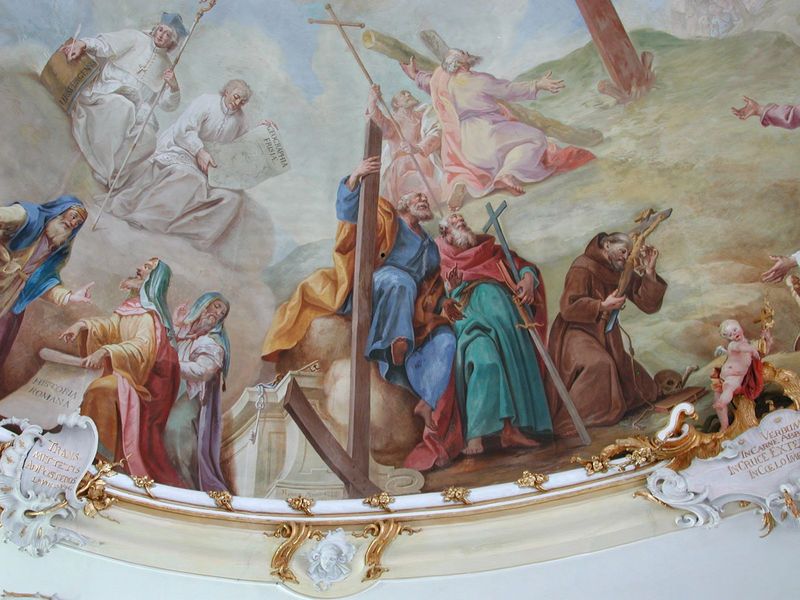
Titel: Deckenbilder in der Bibliothek von Bad Schussenried
Künstler: Franz Georg Hermann
Standort: Bad Schussenried, St. Magnus und Maria (EU - D - BW)
Schlagwörter: blau, grün, menschen, männer, rot, bart, barock, blass, gesicht, hügel, kirche, gold, engel, putte, schrift, stab, tafel, kreuz, mönch, geistliche, schriftrolle, deckengemälde, fresko, schlüssel, deckenmalerei